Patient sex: M
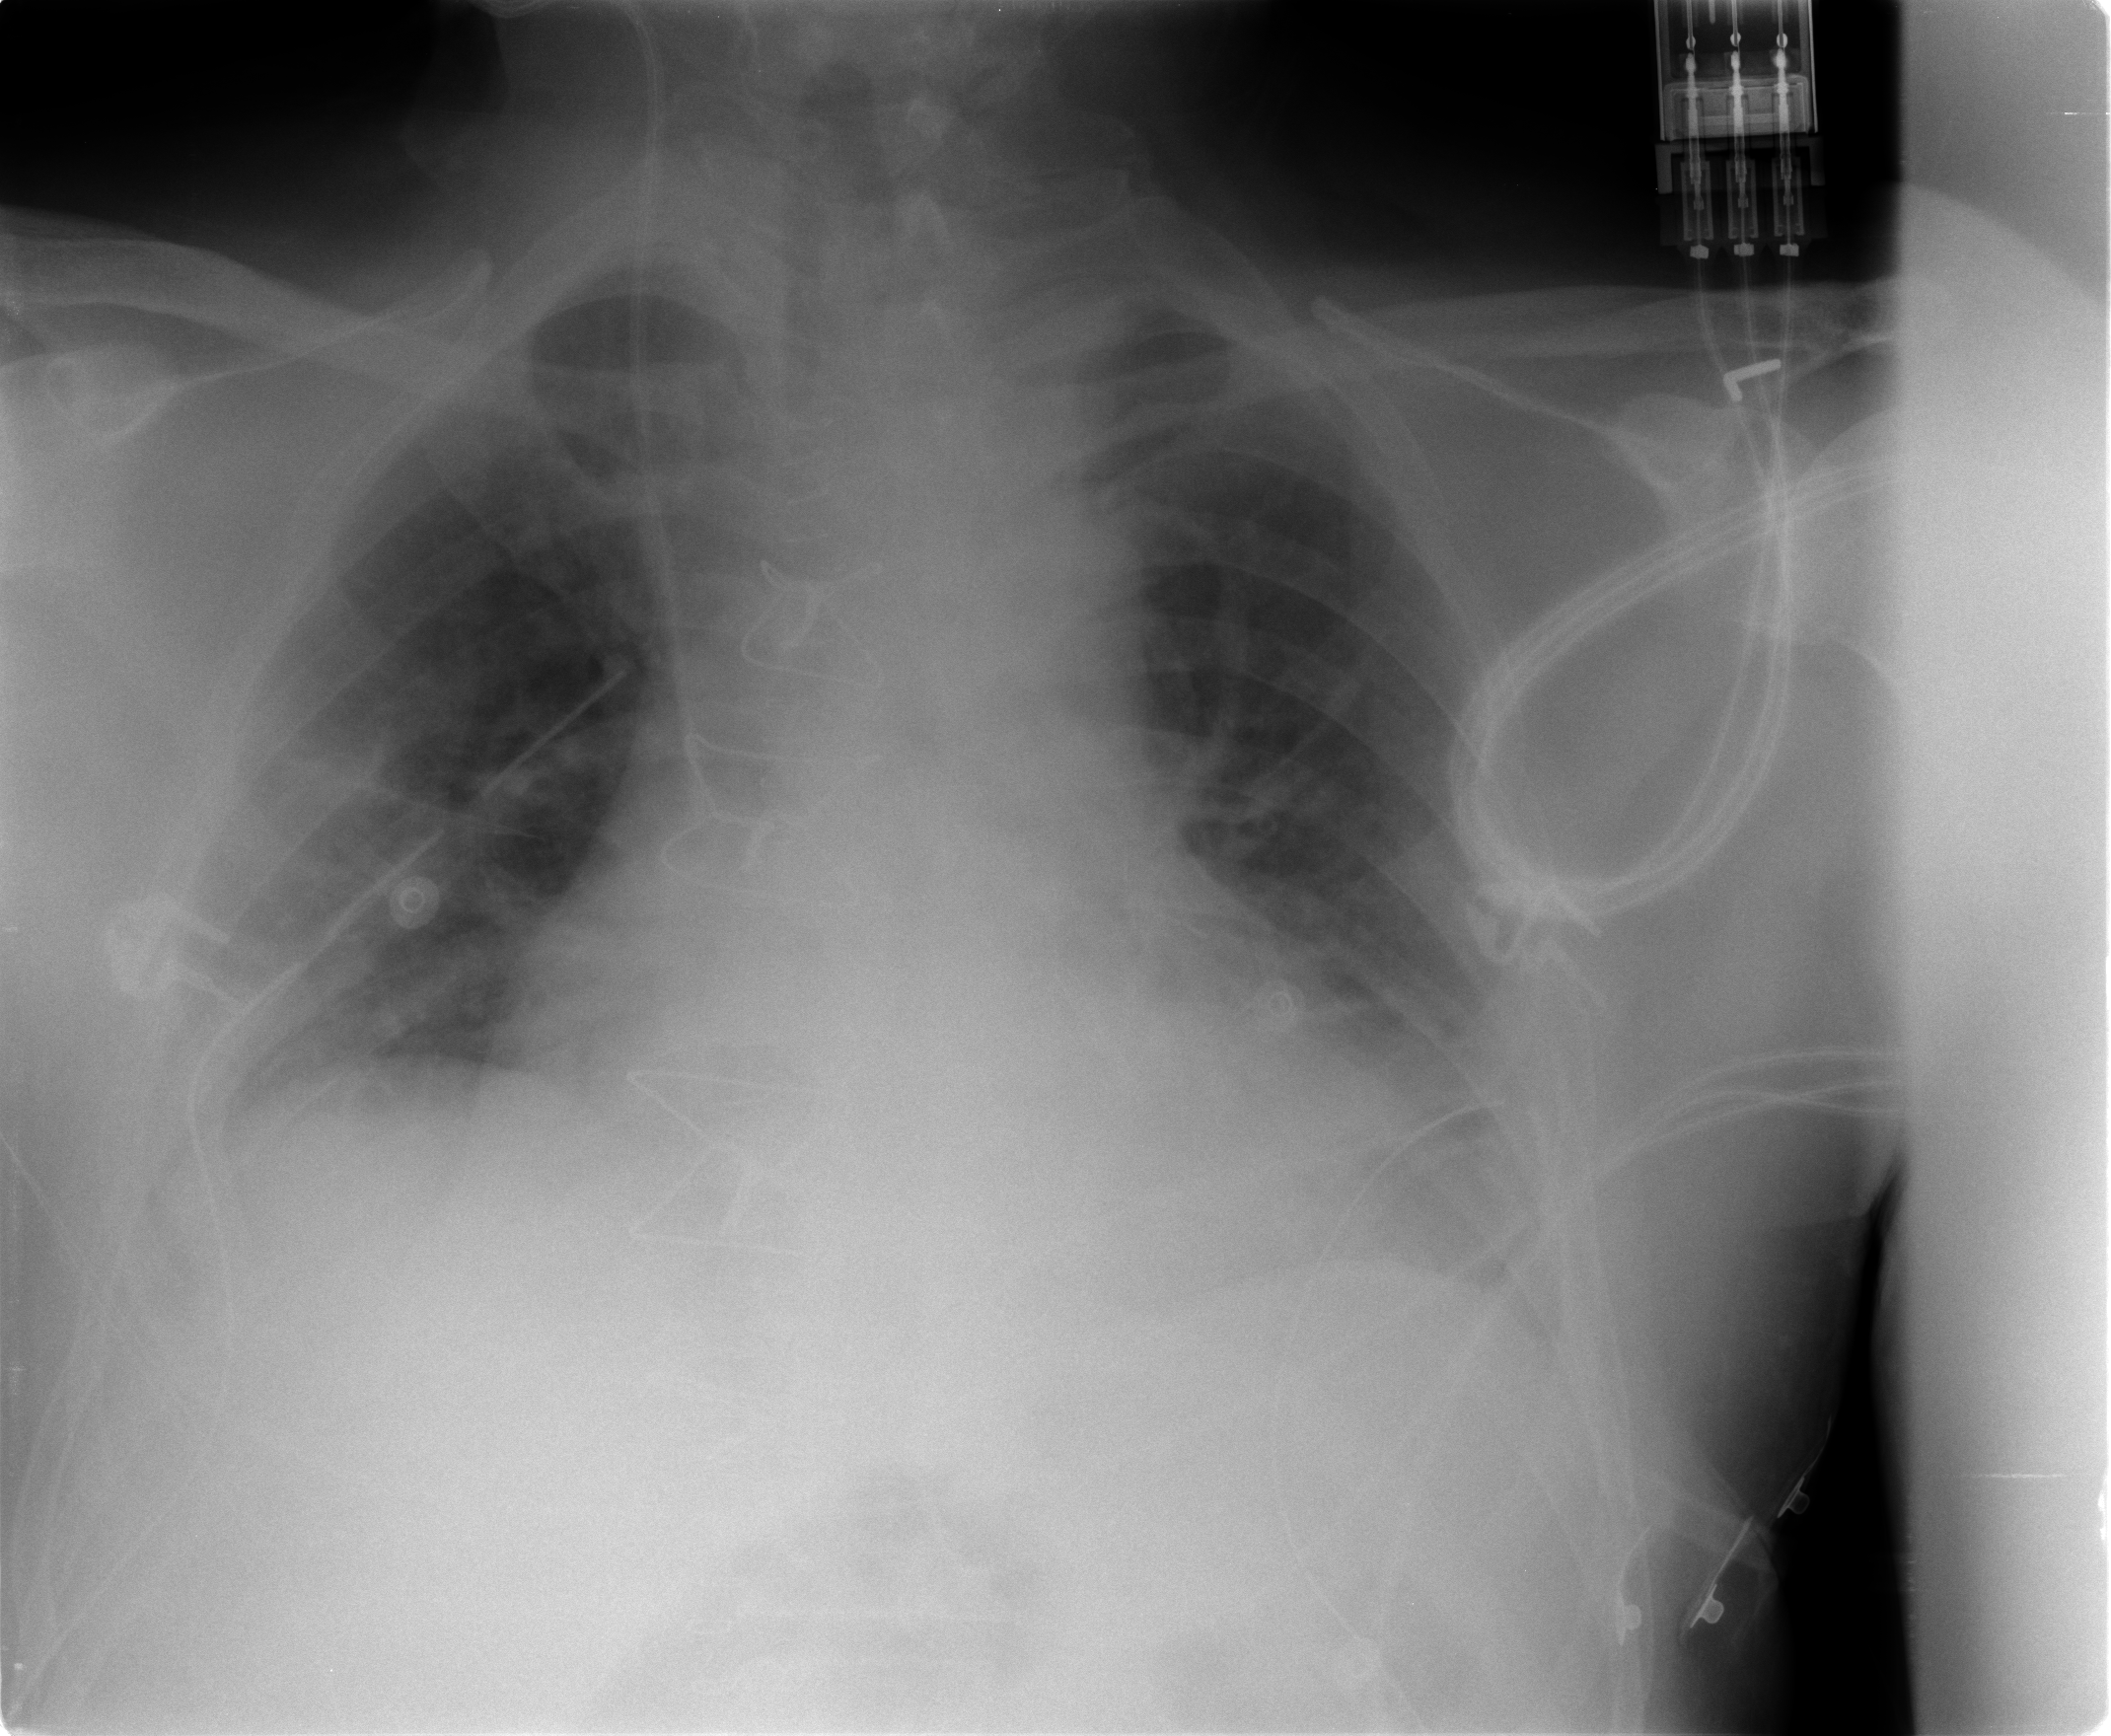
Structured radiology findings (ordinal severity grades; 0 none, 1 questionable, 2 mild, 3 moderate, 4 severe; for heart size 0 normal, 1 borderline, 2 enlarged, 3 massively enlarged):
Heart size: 2
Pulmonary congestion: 2
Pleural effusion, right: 1
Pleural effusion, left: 2
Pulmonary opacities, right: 2
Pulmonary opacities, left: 2
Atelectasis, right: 2
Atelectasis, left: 2